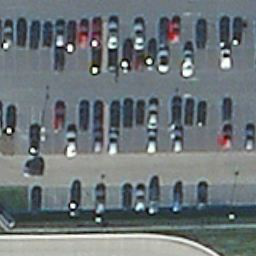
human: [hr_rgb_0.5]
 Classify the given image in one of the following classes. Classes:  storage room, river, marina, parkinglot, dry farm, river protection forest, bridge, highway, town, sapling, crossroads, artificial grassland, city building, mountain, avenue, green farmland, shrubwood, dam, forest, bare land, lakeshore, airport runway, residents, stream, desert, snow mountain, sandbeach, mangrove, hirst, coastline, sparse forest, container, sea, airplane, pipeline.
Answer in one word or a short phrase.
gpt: parkinglot